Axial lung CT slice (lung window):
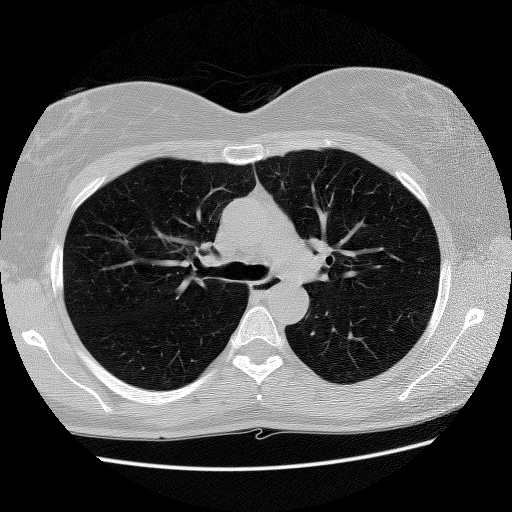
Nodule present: no